Here is a 2-D grayscale rendering of raw rotating-machine vibration samples (signal-to-image). What is the most likely rotor condition (normal, misalignment, unbalance, looseness)?
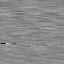
Answer: unbalance